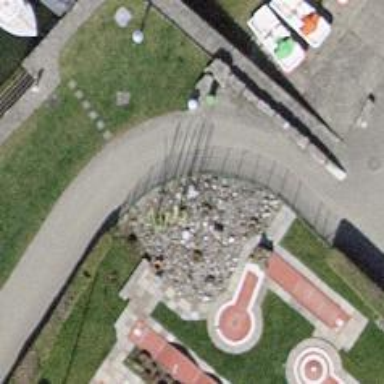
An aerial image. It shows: Fence with chain link type.